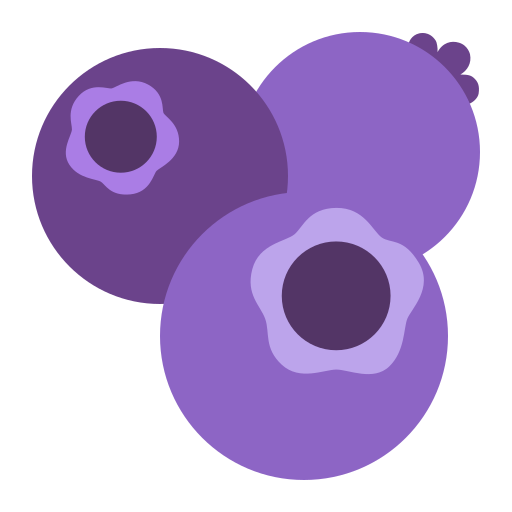
blueberries flat